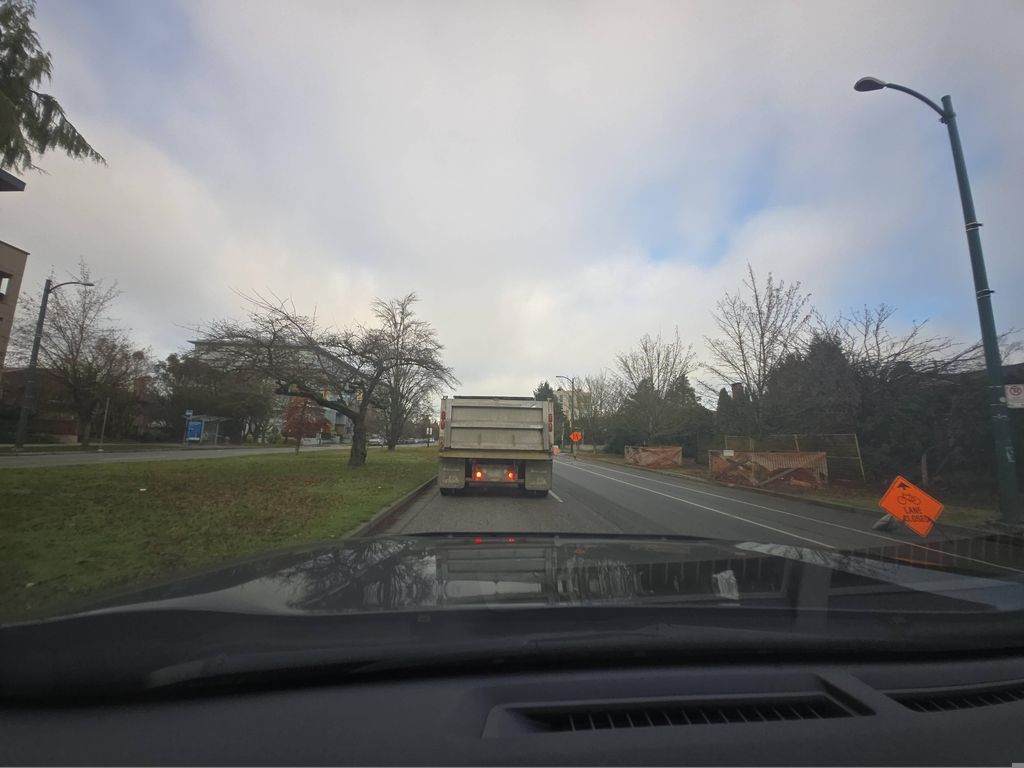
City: vancouver